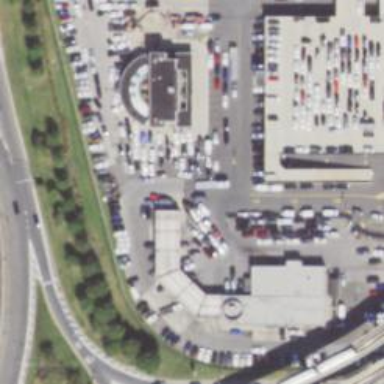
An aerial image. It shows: Retail area.